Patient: sex M, age 66
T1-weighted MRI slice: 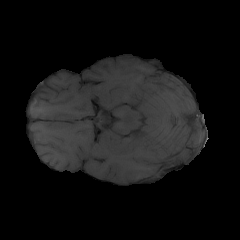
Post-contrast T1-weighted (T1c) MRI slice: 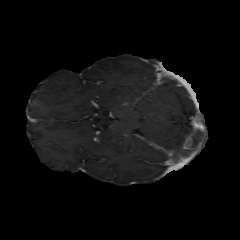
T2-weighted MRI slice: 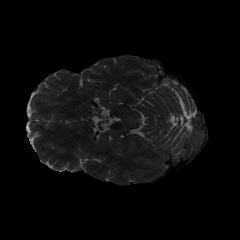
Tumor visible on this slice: yes
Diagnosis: Glioblastoma, IDH-wildtype
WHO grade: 4